Question: I need to change image once user hovers over any text (say Hello) on the list item.

'''
<li id="li1"> <img id="img1" width="50" height="50"/>Hello</li>
#li1{
list-style:none
}
#li1:hover{
}
#img1
{
content: url('http://icons.iconarchive.com/icons/hopstarter/sleek-xp-software/256/Yahoo-Messenger-icon.png');
}
#img1:hover{
content: url('http://icons.iconarchive.com/icons/yellowicon/game-stars/256/Mario-icon.png');
}
'''
But I could achieve to change image only when use hovers over the image.
Is it possible to do this using CSS only?
<URL>
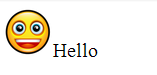
Answer: As noted in the comments by <URL>, the 'content' property should not be relied on in this way, instead the visibility of the images can be triggered on hover, which you simply need to apply to the parent 'li':
Change your HTML to:
## Demo Fiddle
'''
<li>
<img src='http://icons.iconarchive.com/icons/hopstarter/sleek-xp-software/256/Yahoo-Messenger-icon.png' />
<img src='http://icons.iconarchive.com/icons/yellowicon/game-stars/256/Mario-icon.png' />Hello</li>
'''
And then use the following CSS:
'''
li {
list-style:none
}
img {
height:50px;
width:50px;
}
li img:last-of-type {
display:none;
}
li:hover img:first-of-type {
display:none;
}
li:hover img:last-of-type {
display:inline;
}
'''